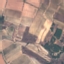
Land use / land cover class: PermanentCrop